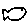
Label: fish